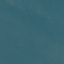
Land use / land cover class: SeaLake